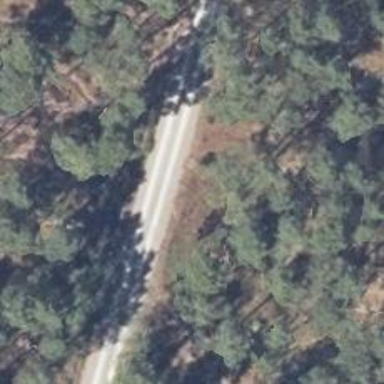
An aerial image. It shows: Sandy track road with grade3 tracktype.